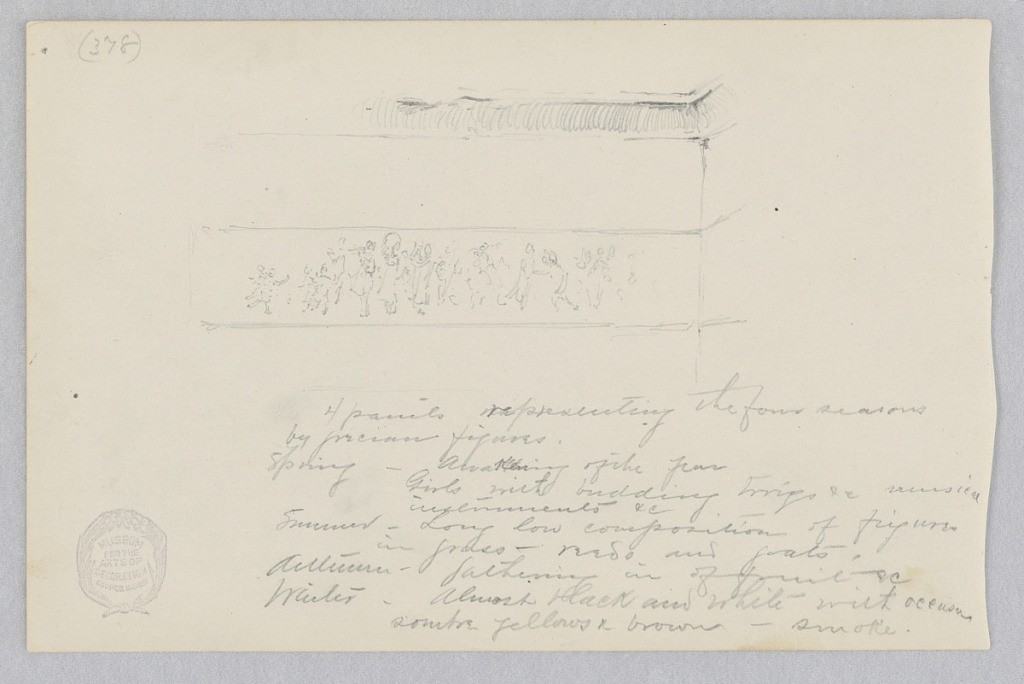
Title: Allegory of the Four Seasons
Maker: Robert Frederick Blum, American, 1857–1903
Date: n.d.
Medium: Graphite on wove paper
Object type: Drawing
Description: Sketch of an allegorical composition depicting the four seasons.